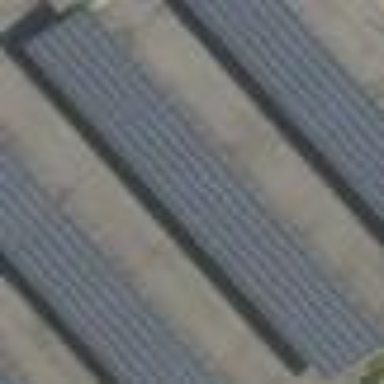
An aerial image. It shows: Solar photovoltaic panel generator on roof.